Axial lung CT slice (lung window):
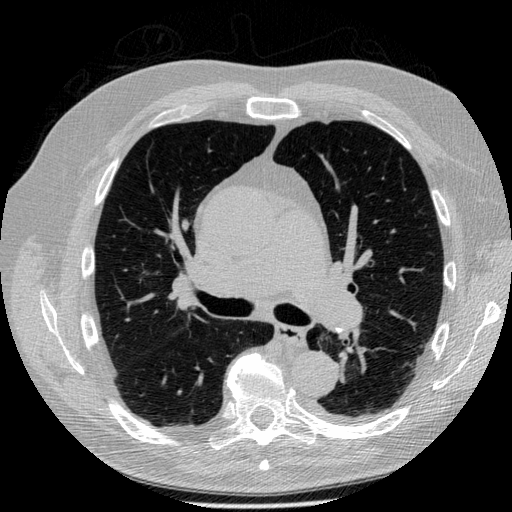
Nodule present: no